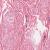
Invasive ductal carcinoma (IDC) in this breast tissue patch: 0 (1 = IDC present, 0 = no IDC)